Question: I am trying to create a new server in Eclipse using Glassfish but when I try to specify the path to my JDK Eclipse wont recognize it. I am getting the same error with Payara as well. I am currently running Antergos Linux. See the image under for example of the error.
Error message in Eclipse:

Any ideas what is causing this? I dont know what information to publish here so please request if there is something you want to know.
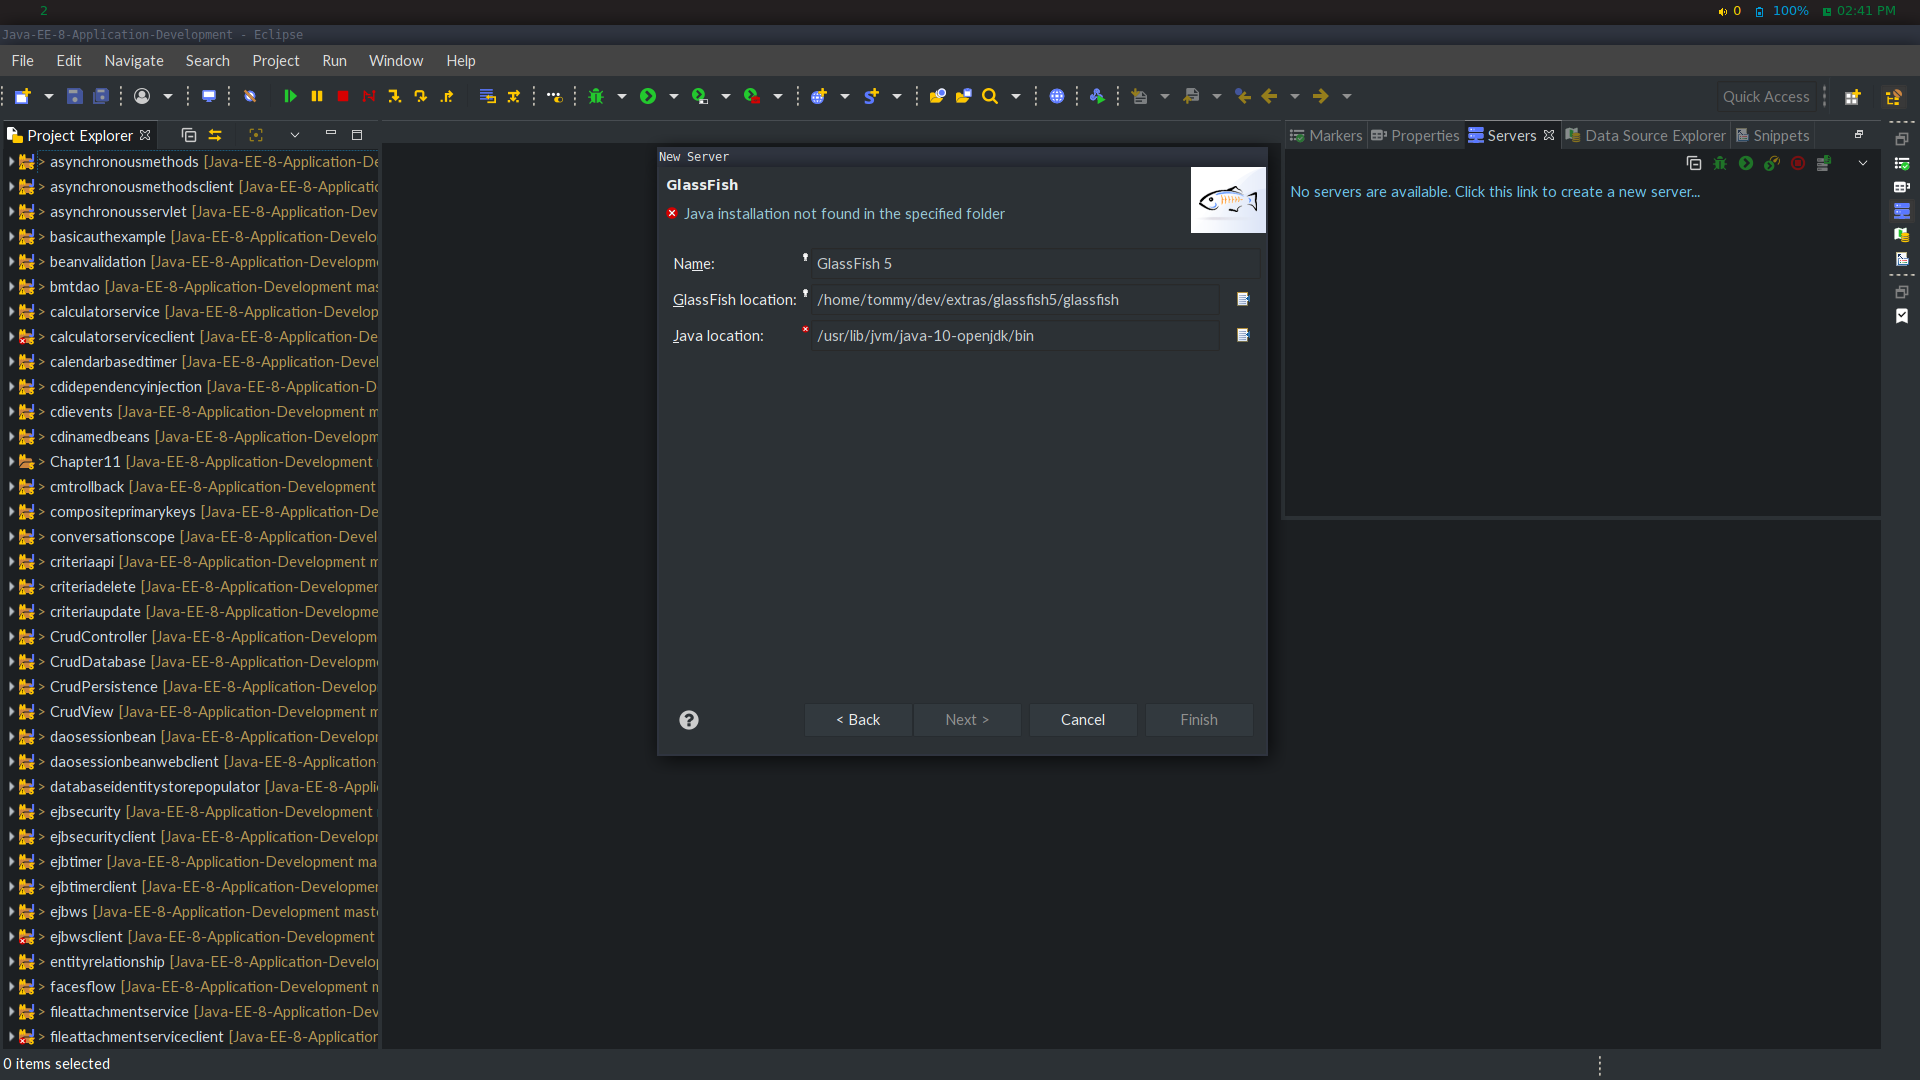
Answer: Neither GlassFish 5 nor Payara Server work with JPMS (introduced in Java 9) yet.
The current target is for Payara to be compatible with Java 11, as seen on the support lifecycle:
<URL>
What this means is that it will probably be the 5.184 version of Payara that will be the first to (officially) support JPMS.
The solution for now is to continue to use Java 8, which should be available at least until January 2019.